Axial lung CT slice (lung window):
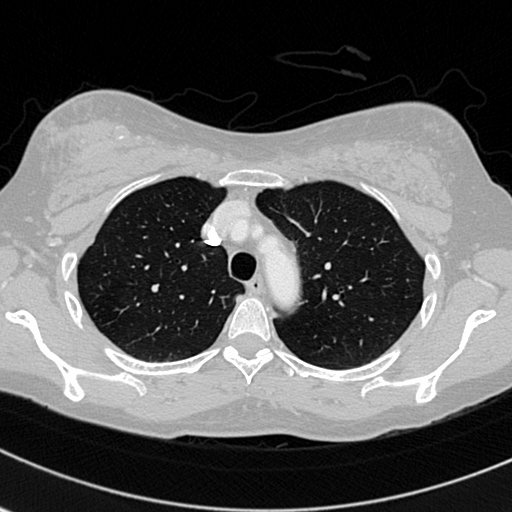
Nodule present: no